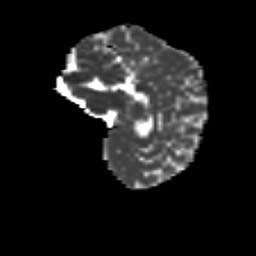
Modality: MD
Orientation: sagittal
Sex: female
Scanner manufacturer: siemens
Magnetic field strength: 3 T
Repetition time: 5 s
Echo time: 0.071 s